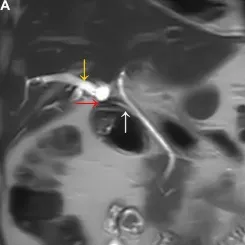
The abdominal MRI scan (A) showing the right hepatic bile duct (yellow arrow), a fistula between the right hepatic duct and the duodenal bulb (red arrow), and a low confluence of the right hepatic duct into the common bile duct (white arrow).
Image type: radiology (mri)